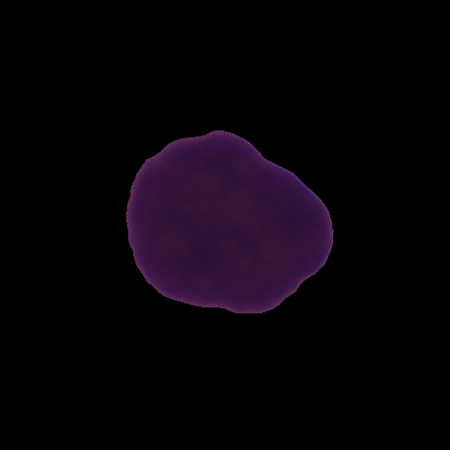
Label: healthy